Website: home-depot
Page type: customer-info-address
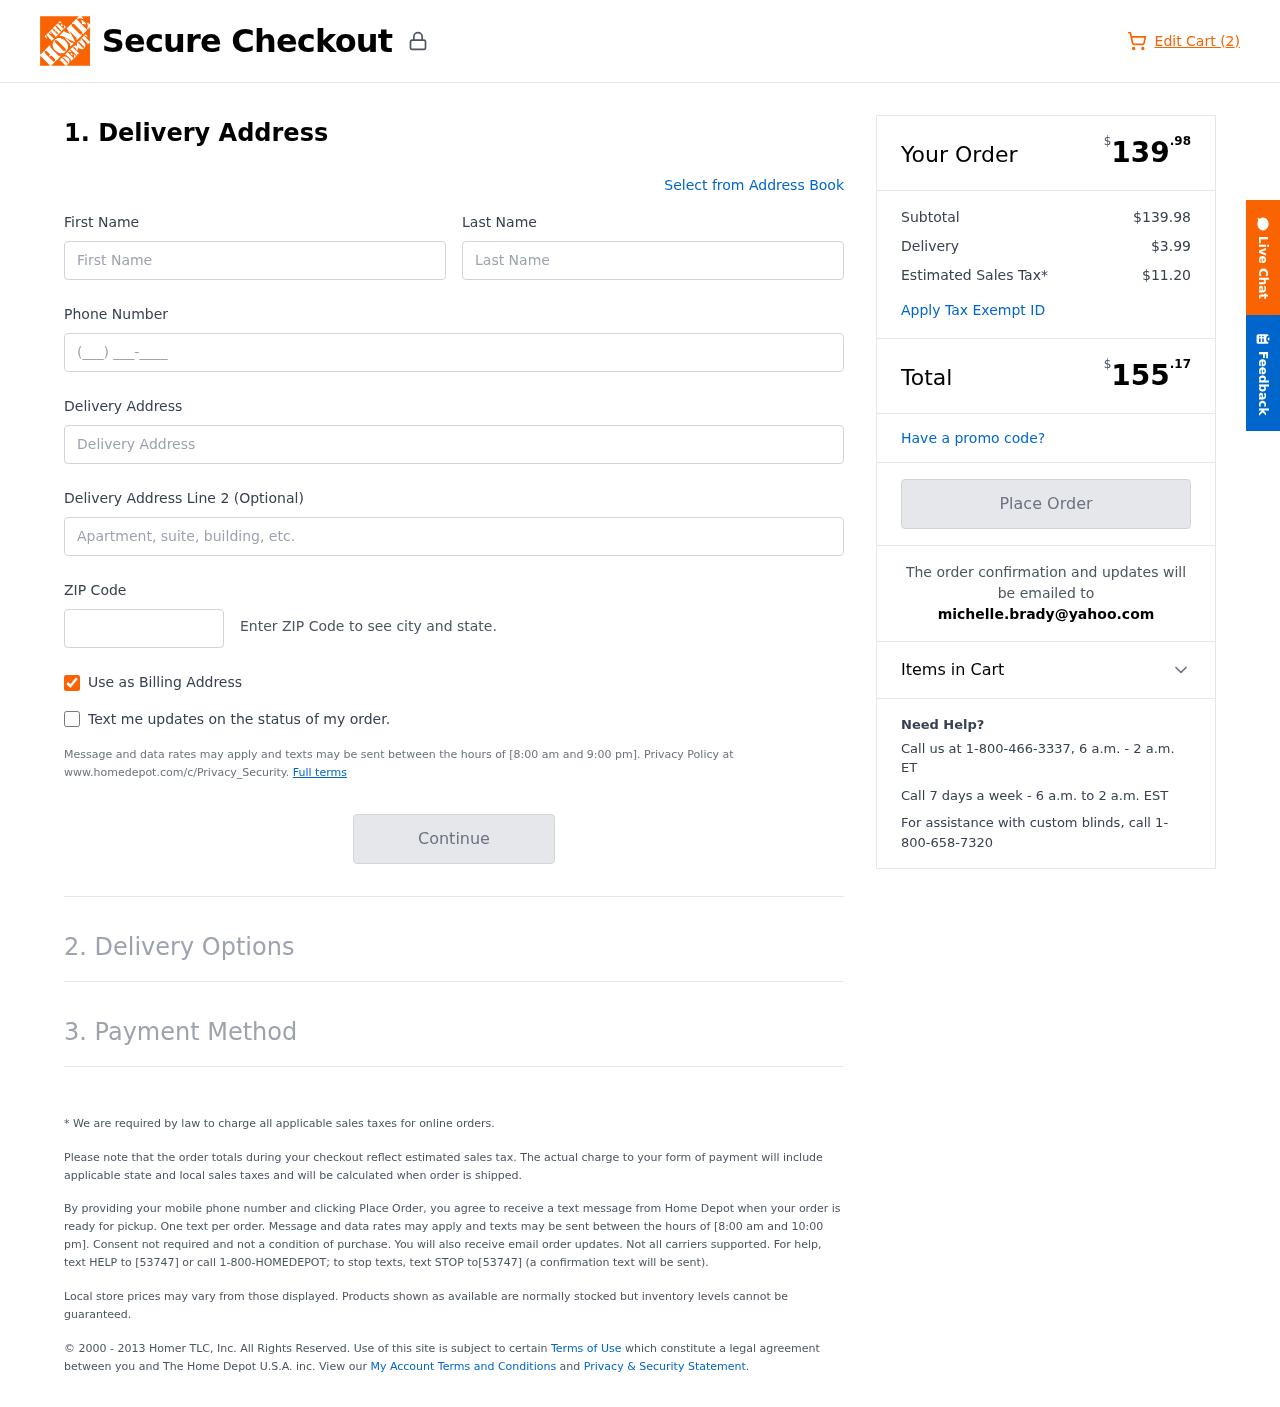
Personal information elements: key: PII_EMAIL
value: michelle.brady@yahoo.com
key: PII_FIRSTNAME
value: Michelle
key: PII_LASTNAME
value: Brady
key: PII_PHONE
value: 9269074965
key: PII_POSTCODE
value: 51229
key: PII_STREET
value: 1041 Lawrence Route
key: PII_STREET2
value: Apt. 568
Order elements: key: ORDER_NUM_ITEMS
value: Edit Cart (2)
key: ORDER_SUBTOTAL_HEADER
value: $139.98
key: ORDER_SUBTOTAL
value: $139.98
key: ORDER_SHIPPING_COST
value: $3.99
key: ORDER_TAX
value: $11.20
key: ORDER_TOTAL2
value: $155.17